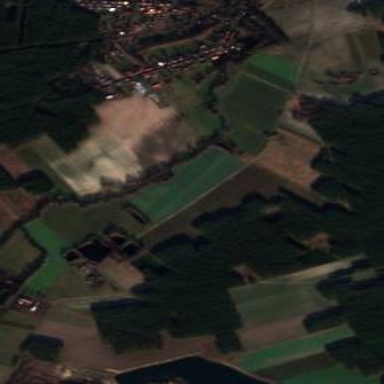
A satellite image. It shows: Picturesque farmland scene.